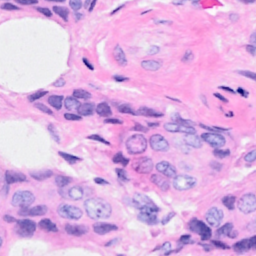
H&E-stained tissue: Breast